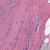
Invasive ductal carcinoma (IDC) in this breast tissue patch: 0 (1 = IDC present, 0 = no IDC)